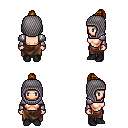
a pixel art fantasy rpg character, female body template, human, light skin, steel arm armor, robe skirt, blonde short topknot hairstyle, chain hood, black shoes, four views (front, back, left, right), 2x2 character sprite sheet, small pixel art, hard edges, no anti-aliasing